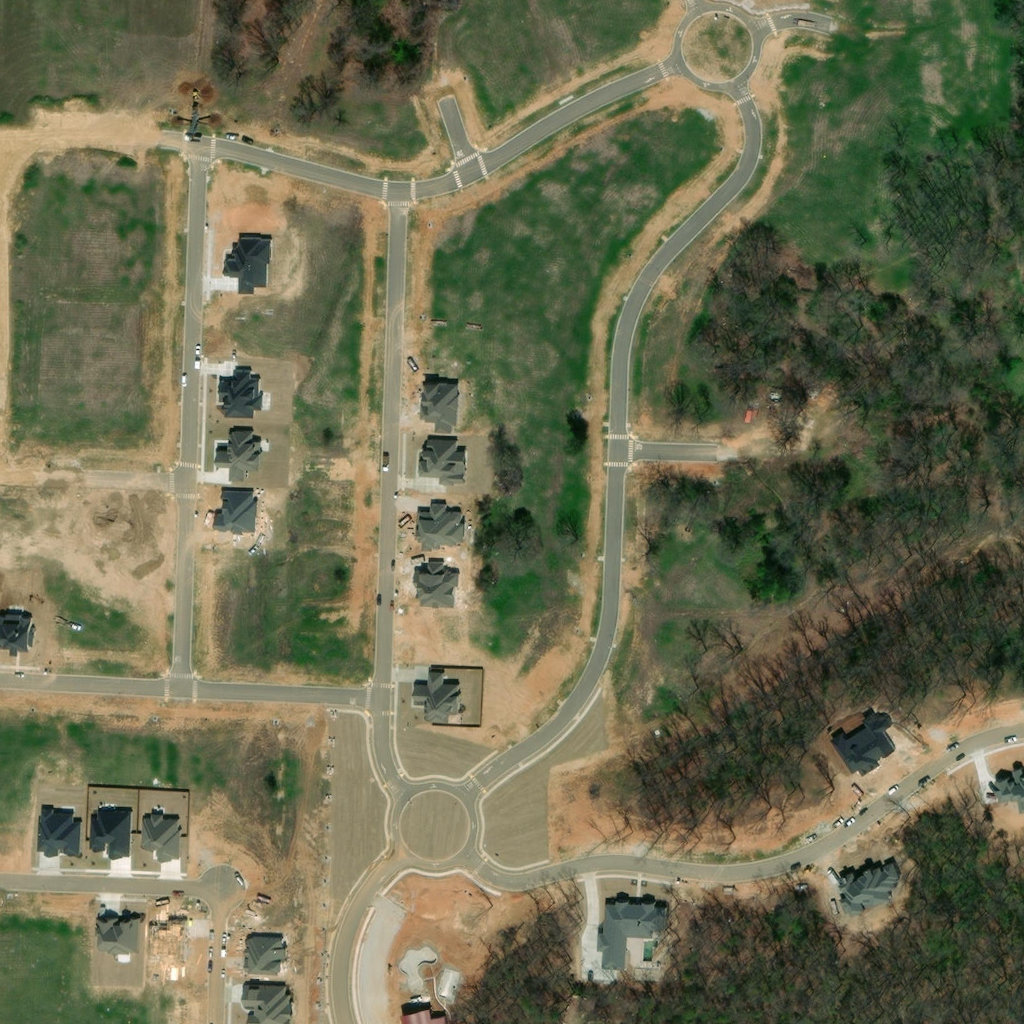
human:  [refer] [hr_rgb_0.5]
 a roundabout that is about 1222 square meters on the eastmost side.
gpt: <box>[[66, 0, 75, 9, 0]]</box>